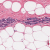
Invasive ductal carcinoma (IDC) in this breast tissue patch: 0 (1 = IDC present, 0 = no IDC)